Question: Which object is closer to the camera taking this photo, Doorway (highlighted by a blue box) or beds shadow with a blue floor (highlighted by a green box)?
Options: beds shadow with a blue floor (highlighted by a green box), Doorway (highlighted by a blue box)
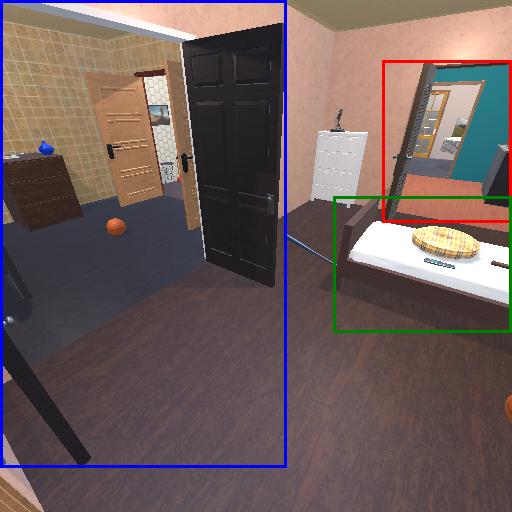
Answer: beds shadow with a blue floor (highlighted by a green box)